Question: How can I hide this alert in my beanedit form. It's really annoying.

I tried with this css code but it didn't work.
'''
.alert-dismissable .alert .alert-danger{
display: none !important;
}
'''
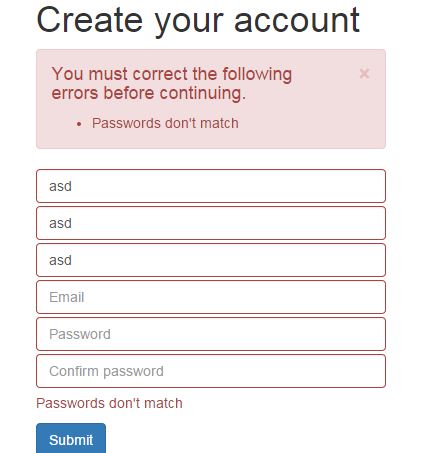
Answer: I fixed it.
In my css file I added
'''
.bean > .alert{
display: none !important;
}
'''
After that I just added the class 'bean' to the form.
Thats it no more alerts.